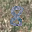
Label: 8